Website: macys
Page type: gifting
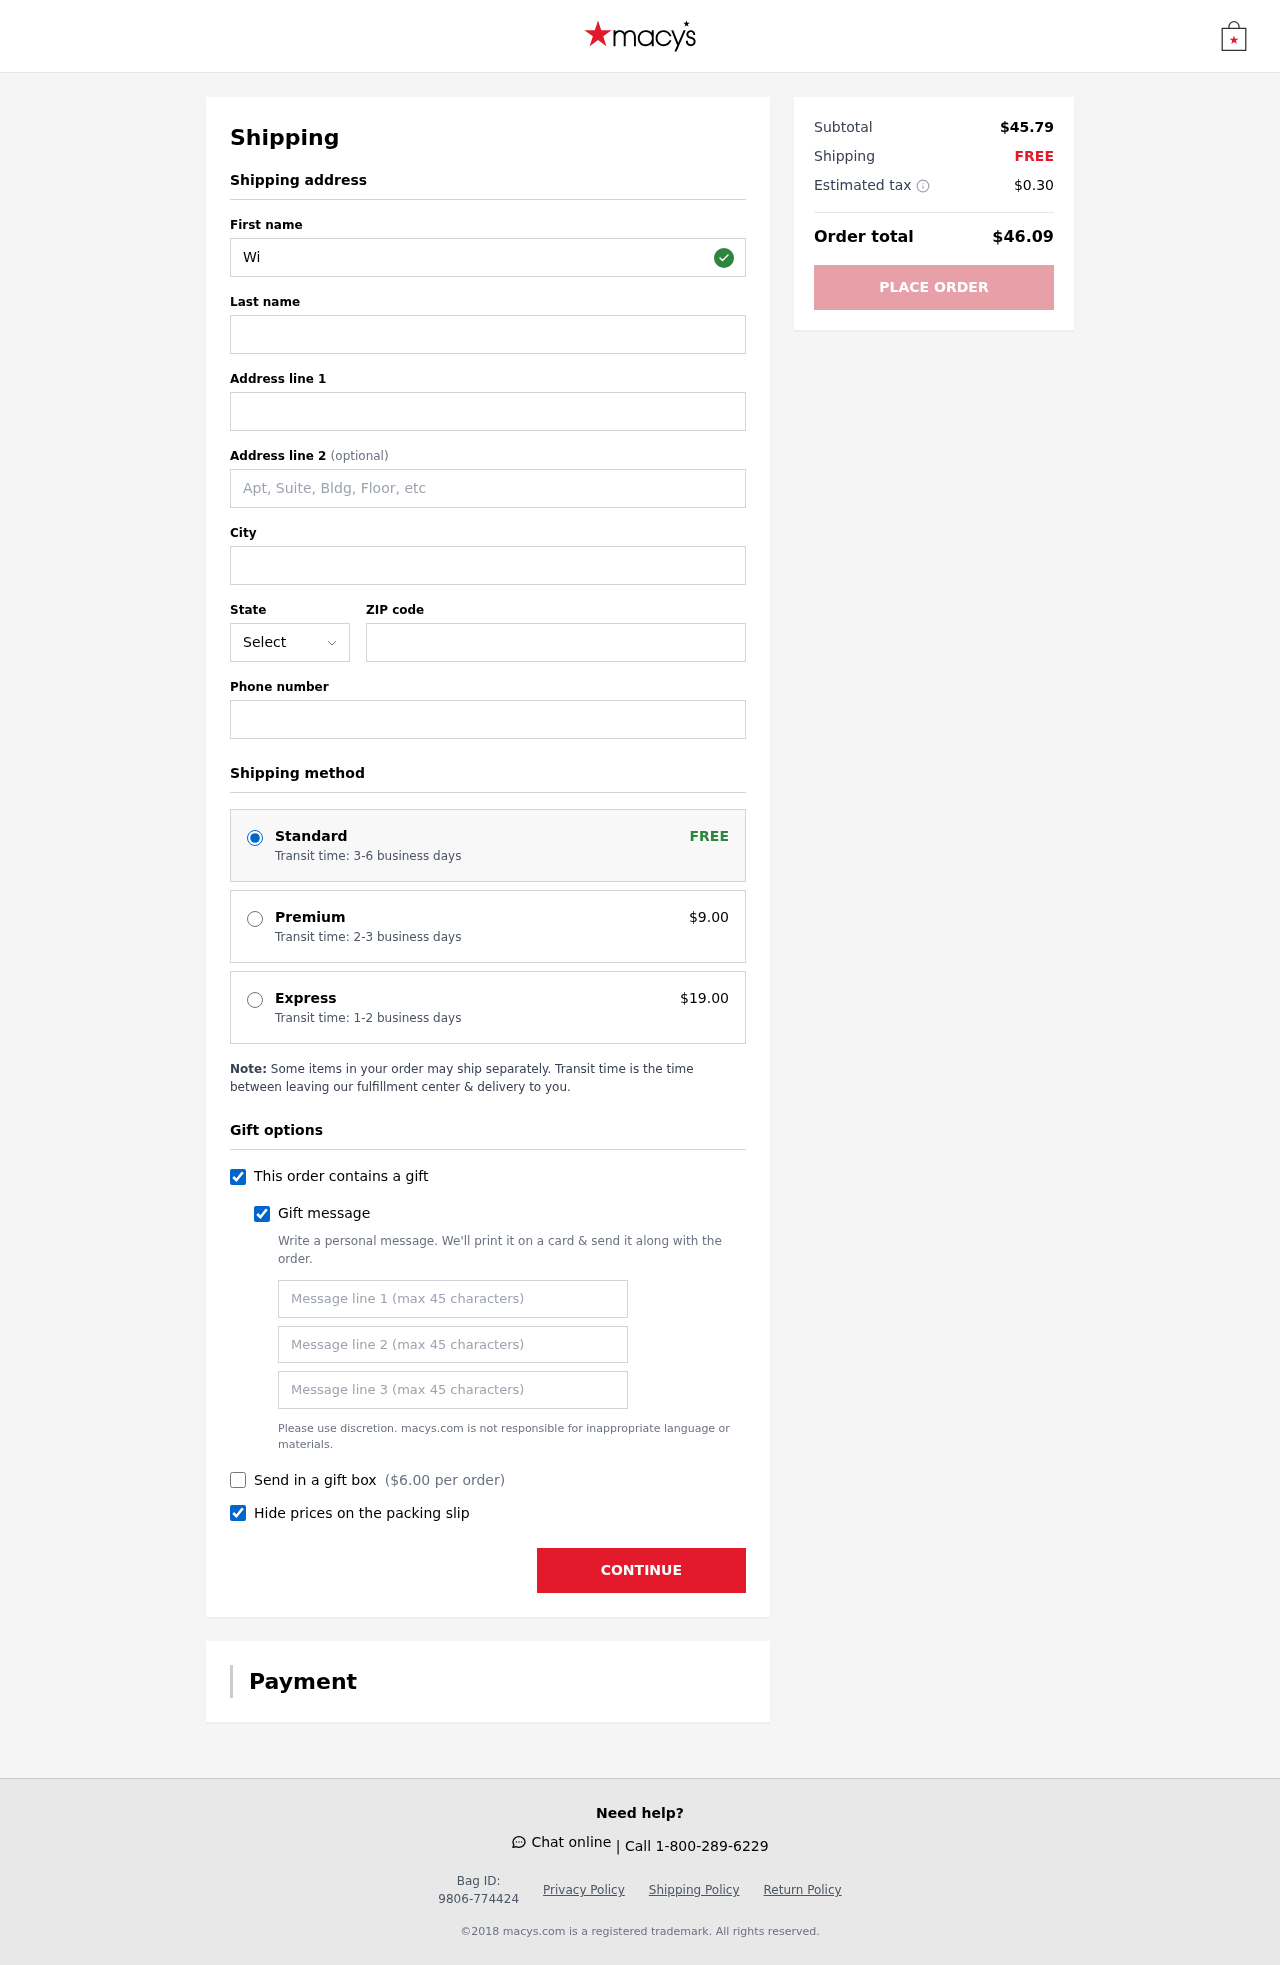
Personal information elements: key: PII_STATE_ABBR
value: AZ
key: PII_FIRSTNAME
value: William
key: PII_LASTNAME
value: Green
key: PII_STREET
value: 227 Gloria Isle Suite 621
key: PII_STREET2
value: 1701 Gilbert Point
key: PII_CITY
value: Erikburgh
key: PII_POSTCODE
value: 07144
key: PII_PHONE
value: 7094716606
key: PII_GIFT_MESSAGE
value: Hey Jessica, I saw these sandals and immediately thought of you—they seemed perfect for your summer adventures! Hope they bring you as much joy as you bring to everyone around you. Enjoy!  William
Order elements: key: ORDER_SHIPPING_STANDARD
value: Transit time: 3-6 business days
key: ORDER_SHIPPING_PREMIUM
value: Transit time: 2-3 business days
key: ORDER_SHIPPING_PREMIUM_PRICE
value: $9.00
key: ORDER_SHIPPING_EXPRESS
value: Transit time: 1-2 business days
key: ORDER_SHIPPING_EXPRESS_PRICE
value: $19.00
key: ORDER_GIFT_BOX_PRICE
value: $6.00
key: ORDER_SUBTOTAL
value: $45.79
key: ORDER_SHIPPING_COST
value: FREE
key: ORDER_TAX
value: $0.30
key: ORDER_TOTAL
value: $46.09